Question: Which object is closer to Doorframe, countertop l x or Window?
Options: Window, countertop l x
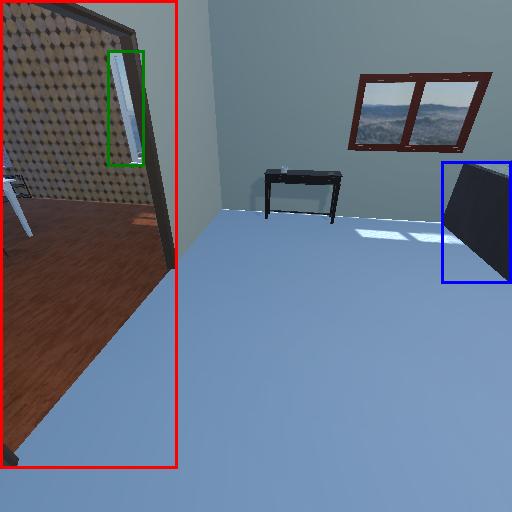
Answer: Window